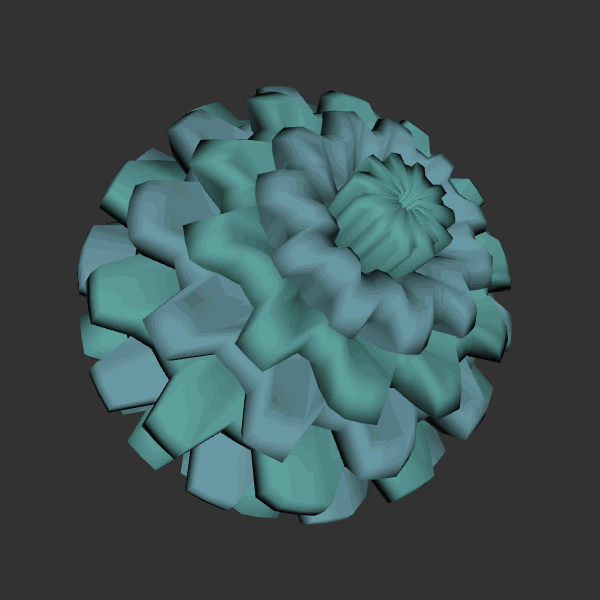
Background: dark